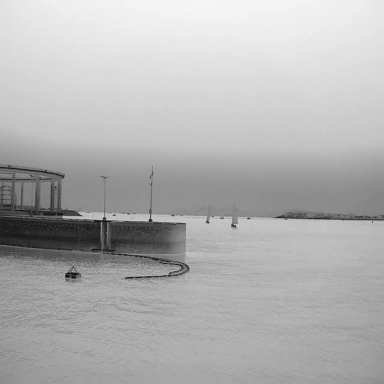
There are two sailboats in the infrared image.